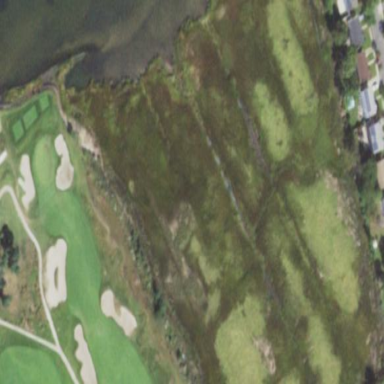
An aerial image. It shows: Beautiful wet meadow natural wetland.